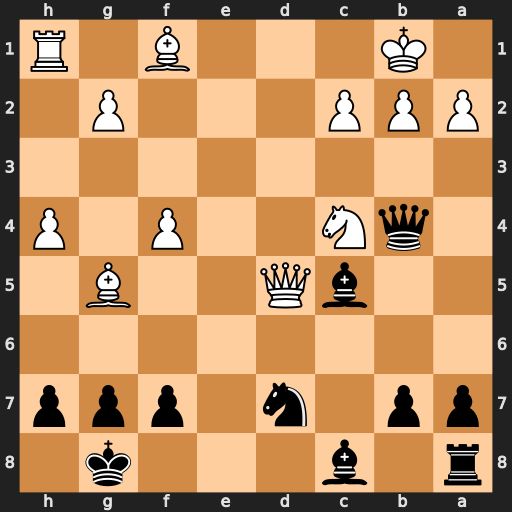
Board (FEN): r1b3k1/pp1n1ppp/8/2bQ2B1/1qN2P1P/8/PPP3P1/1K3B1R
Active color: b
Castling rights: -
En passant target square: -
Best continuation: Qe1+ Qd1 Qxd1#